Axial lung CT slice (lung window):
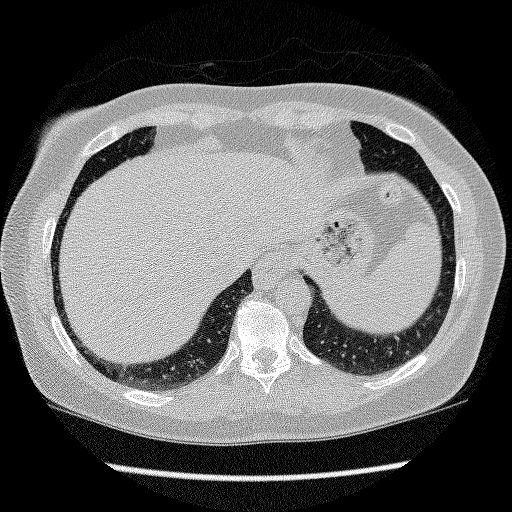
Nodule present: no